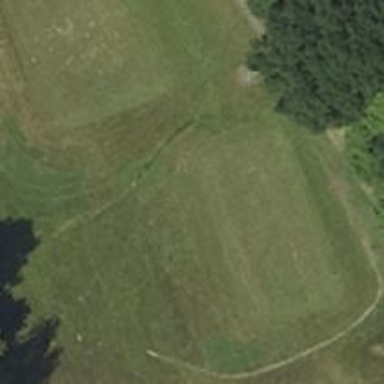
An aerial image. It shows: Golf tee.